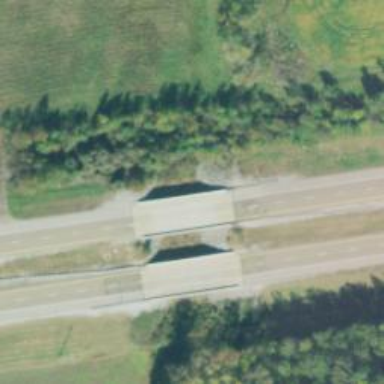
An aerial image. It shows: Trunk highway bridge with asphalt surface.